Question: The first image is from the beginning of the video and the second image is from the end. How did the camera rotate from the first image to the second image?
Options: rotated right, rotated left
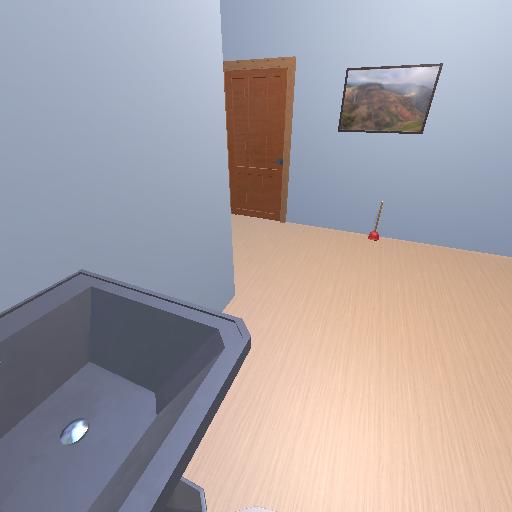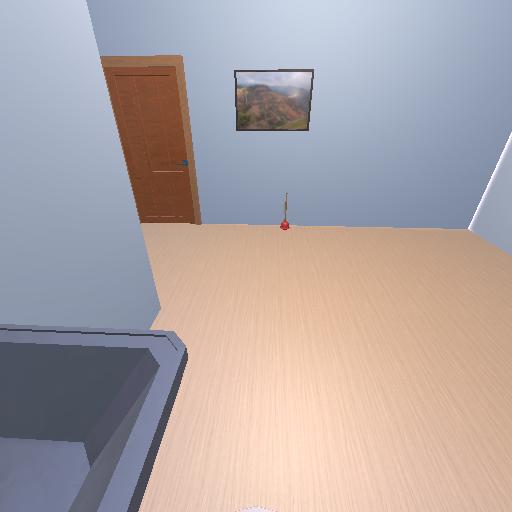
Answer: rotated right